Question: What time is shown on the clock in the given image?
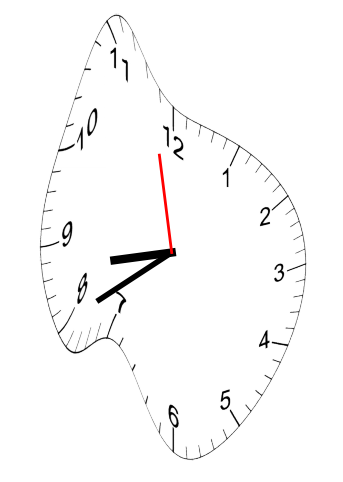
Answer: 08:39:58